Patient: sex F, age 77
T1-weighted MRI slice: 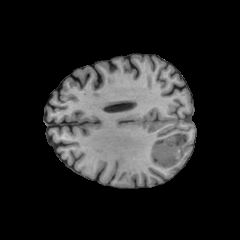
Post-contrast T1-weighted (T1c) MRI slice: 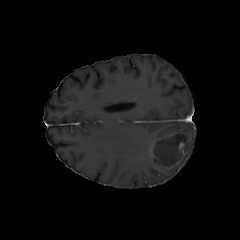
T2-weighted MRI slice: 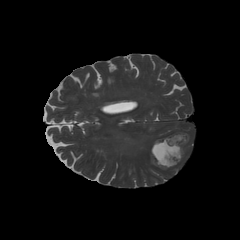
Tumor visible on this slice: yes
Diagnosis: Glioblastoma, IDH-wildtype
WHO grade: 4